Question: I am trying to implement image upload and save to database feature on my practice project. I have created a dialog modal and 3 different directives for modal elements: one for text input, second for select (drop down) and third for file uploads. I am having trouble with the file upload because browser is reporting "undefined is not a function" error on .find at var input = element.find("input")[0];

I have this AngularJS directive that looks like this.
'''
collectionsApp.directive('formFileUpload', [function(){
return {
restrict: 'E',
replace: true,
scope: {
name: '@',
fileread: '='
},
templateUrl: '/directives/formFileUpload.html',
link: function(scope, attrs, element) {
var input = element.find("input")[0];
input.addEventListener("change", function(changeEvent){
var reader = new FileReader();
reader.onload = function (loadEvent) {
scope.$apply(function () {
scope.fileread = loadEvent.target.result;
});
}
reader.readAsDataURL(changeEvent.target.files[0]);
})
}
}
}]);
'''
And I have this formFileUpload.html to replace directive:
'''
<div class="form-group">
<label for="inputFile" class="col-sm-2 control-label">{{name}}</label>
<div class='col-sm-3'>
<input type="file">
</div>
</div>
'''
And when I add directive to modal body I add it like this:
'''
<form-file-upload name="Book Cover Image" fileread="file"></form-file-upload>
'''
Now, keep in mind that I intend to convert this image with base64, store it as a property of an object and send it to db.
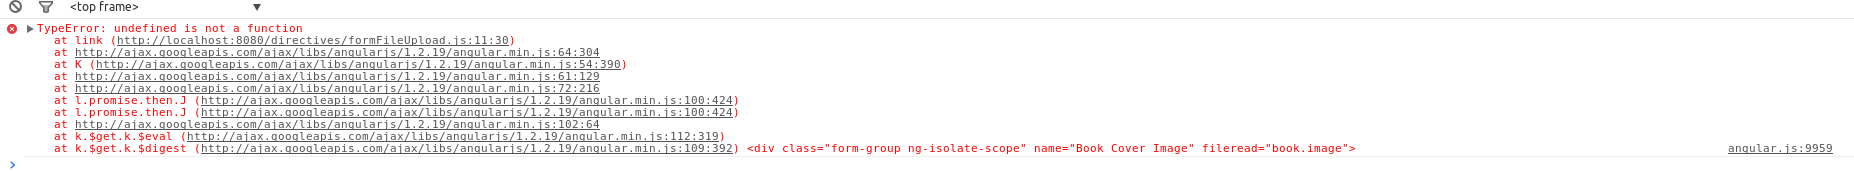
Answer: I believe that you have the order of passed parameters to your link function wrong.
It should be:
'''
link : function(scope, element, attrs)
'''
not:
'''
link : function(scope, attrs, element)
'''